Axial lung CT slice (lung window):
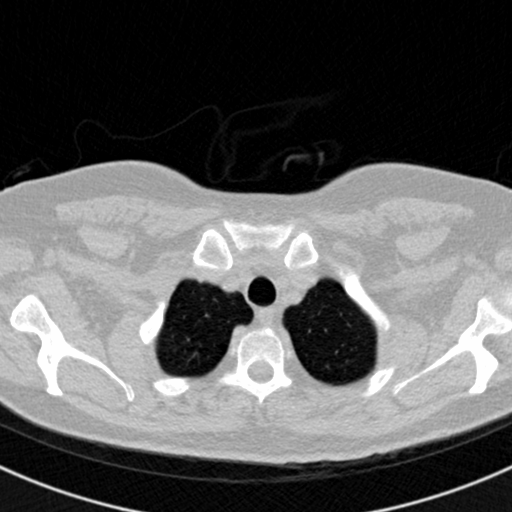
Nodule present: no